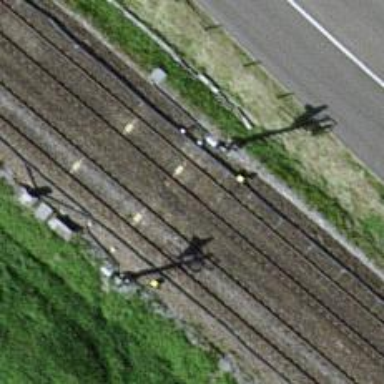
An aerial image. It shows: Railway signal.